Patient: sex F, age 71
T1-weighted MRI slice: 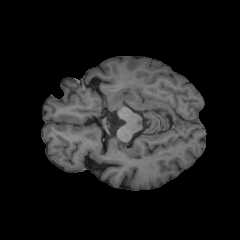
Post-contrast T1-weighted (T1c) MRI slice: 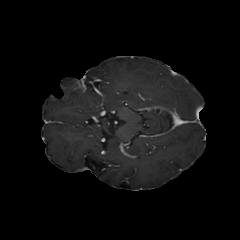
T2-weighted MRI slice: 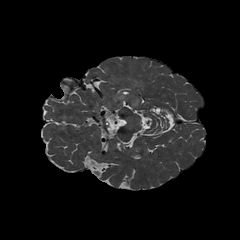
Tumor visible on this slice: yes
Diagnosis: Astrocytoma, IDH-mutant
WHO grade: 2